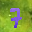
Label: 7